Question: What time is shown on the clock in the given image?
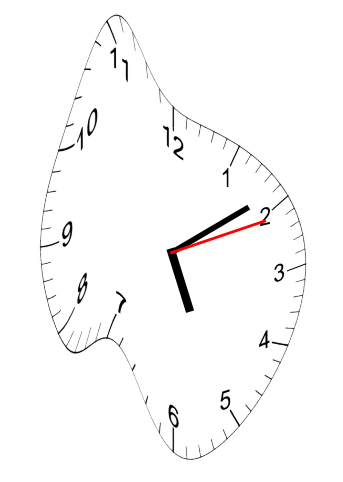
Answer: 05:09:11